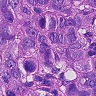
Metastatic tissue present: yes